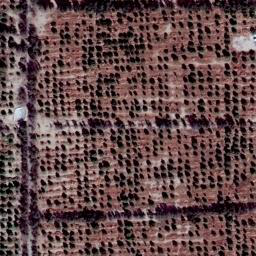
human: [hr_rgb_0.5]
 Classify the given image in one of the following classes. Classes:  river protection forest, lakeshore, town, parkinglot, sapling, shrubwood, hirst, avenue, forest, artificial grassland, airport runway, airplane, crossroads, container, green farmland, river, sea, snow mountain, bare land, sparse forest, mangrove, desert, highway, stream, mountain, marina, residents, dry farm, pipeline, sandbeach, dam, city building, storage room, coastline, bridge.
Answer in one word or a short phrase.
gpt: dry farm